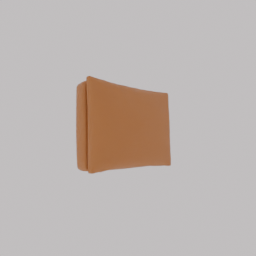
Label: furniture